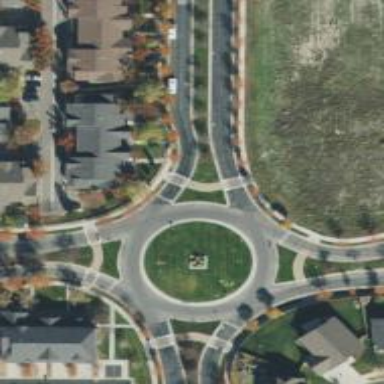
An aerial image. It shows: Residential road with roundabout.